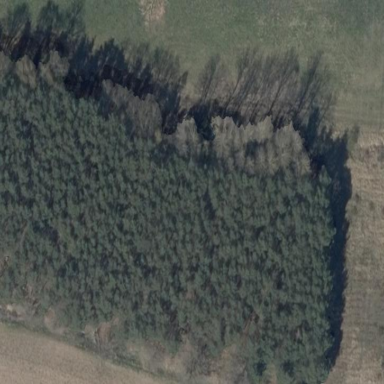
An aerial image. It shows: Forest with mixture of leaf types and cycles.